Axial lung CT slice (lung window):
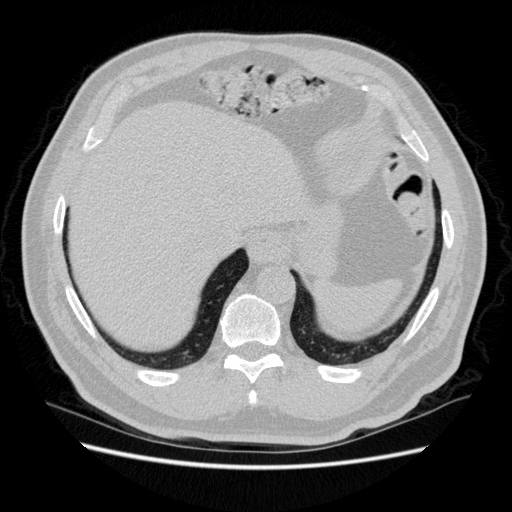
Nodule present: no